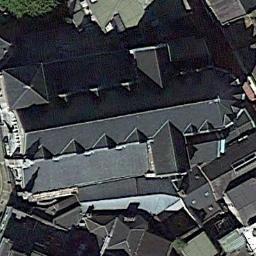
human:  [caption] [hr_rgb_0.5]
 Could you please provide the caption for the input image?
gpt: A church with a gray roof with a cross-shaped roof on the main house .

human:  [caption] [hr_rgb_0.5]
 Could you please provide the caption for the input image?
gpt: This is a church with a spherical roof in the middle .

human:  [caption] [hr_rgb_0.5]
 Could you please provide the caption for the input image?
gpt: The church with a gray roof is next to some buildings .

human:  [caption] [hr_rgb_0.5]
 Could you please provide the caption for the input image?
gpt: The church with a pointed tower and the rest of the church has a gray cross-shaped roof .

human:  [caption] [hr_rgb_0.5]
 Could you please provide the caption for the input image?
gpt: A black church with a cross structure surrounded by many buildings .